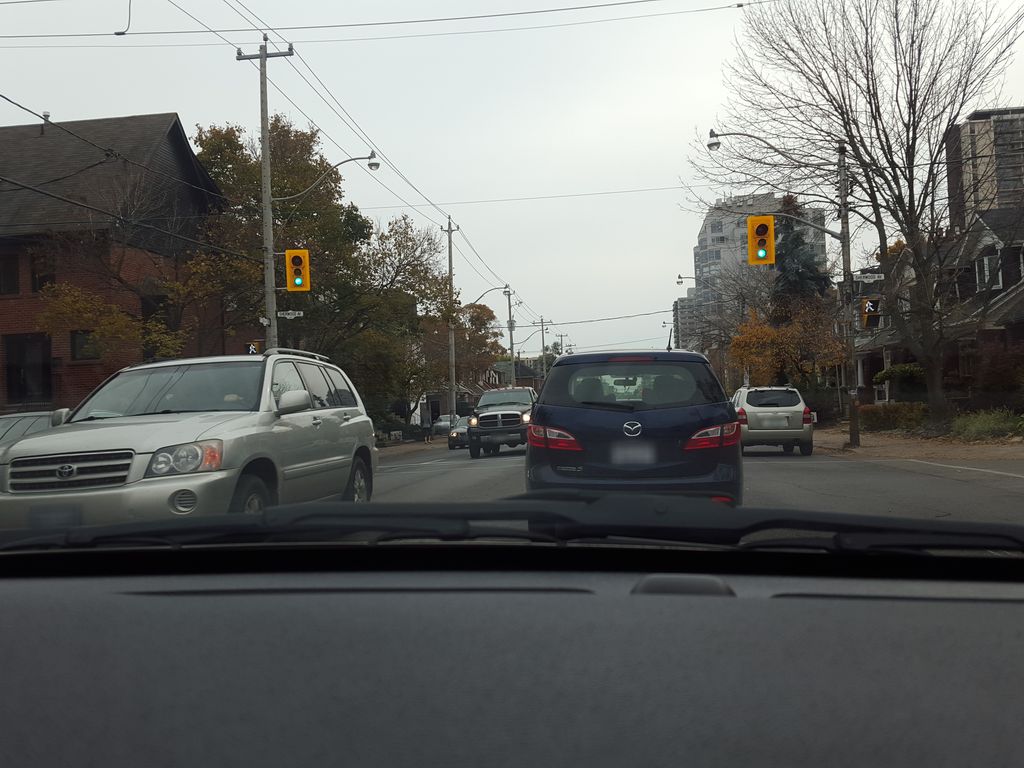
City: toronto